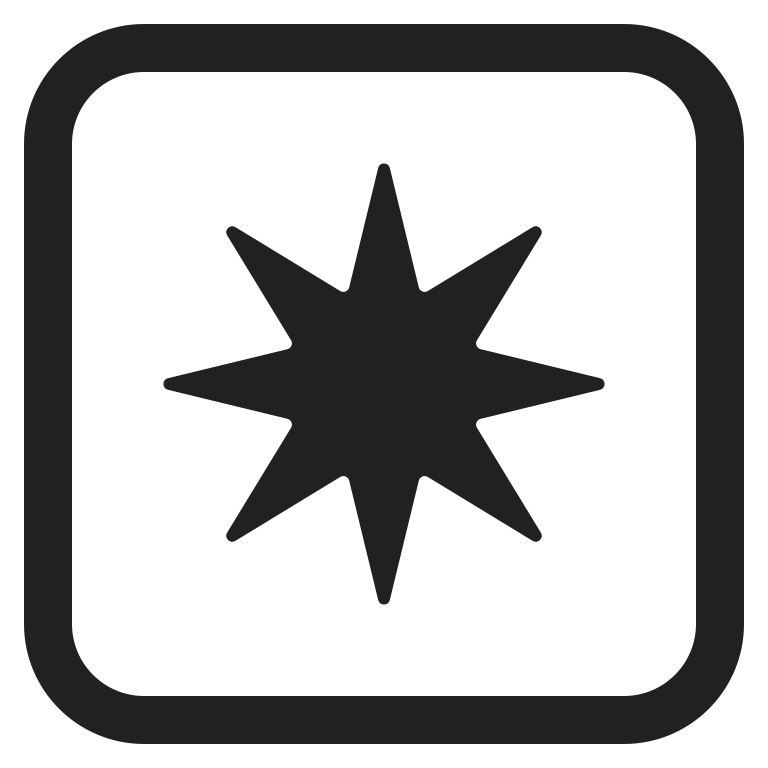
eight pointed star high contrast